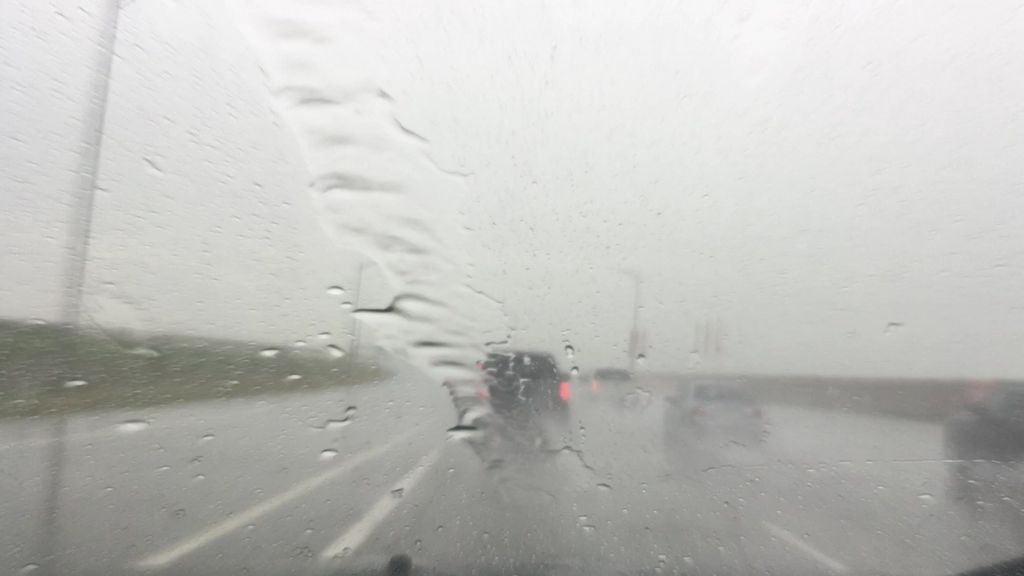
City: edmonton